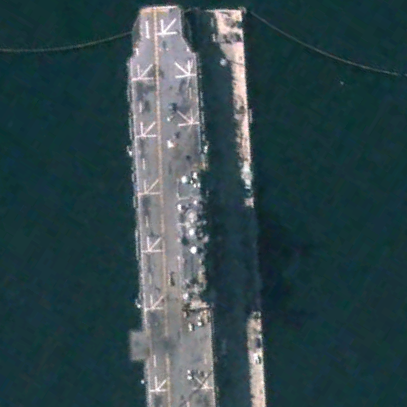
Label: assault